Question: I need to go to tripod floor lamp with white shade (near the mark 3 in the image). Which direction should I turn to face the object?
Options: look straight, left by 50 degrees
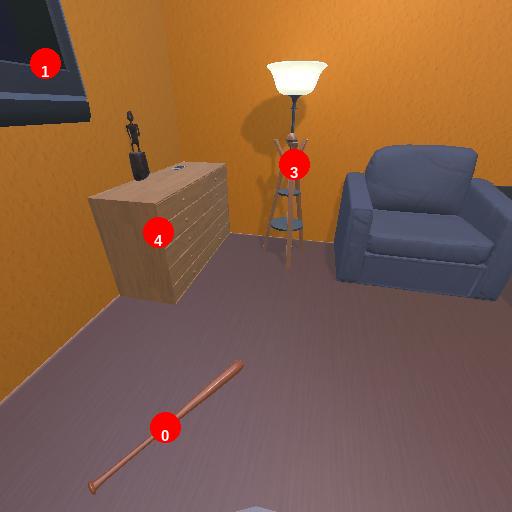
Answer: look straight